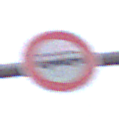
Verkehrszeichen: VerbotKraftomnibusse
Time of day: MorningAfternoon
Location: Outdoor (RoadRail)
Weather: Overcast
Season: NotSpecified
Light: Natural